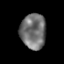
Tissue: prostate
Cell type: T cells
Senescence score: 0.2108
Nuclear area (px): 877
Mean DAPI intensity: 113.957